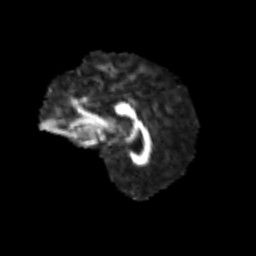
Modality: FA
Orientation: sagittal
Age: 77
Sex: female
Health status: ill
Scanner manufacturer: siemens
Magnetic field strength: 3 T
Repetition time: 8.7 s
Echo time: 0.11 s